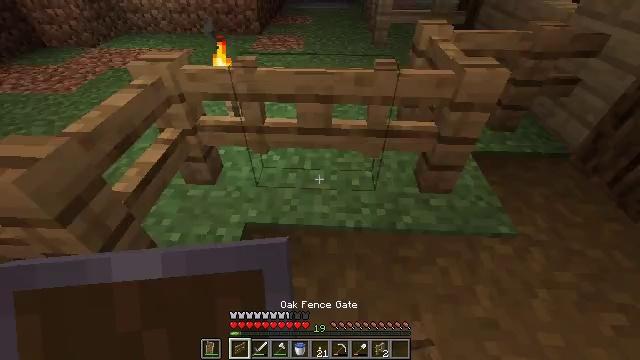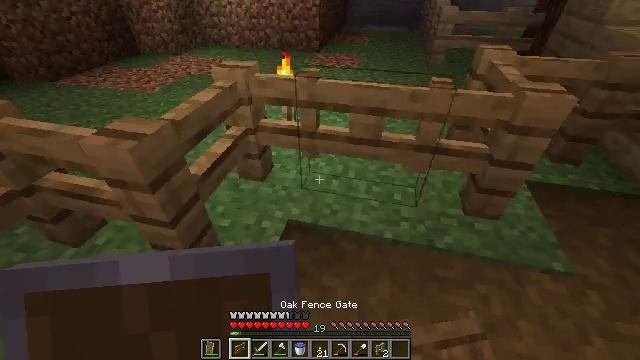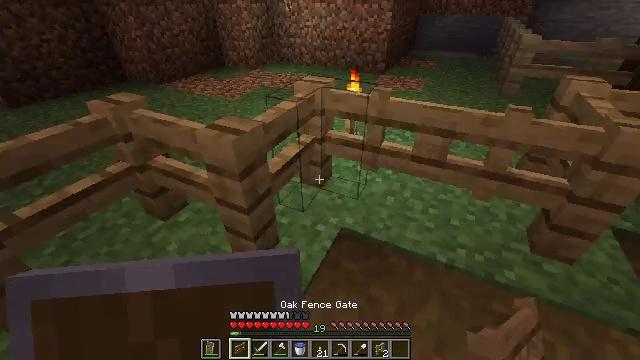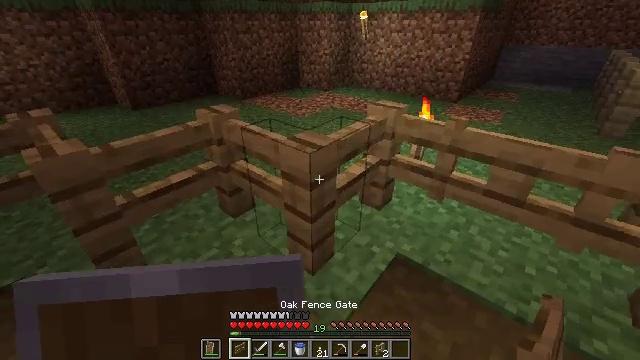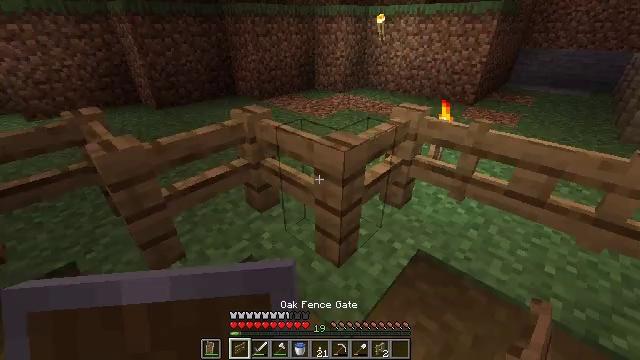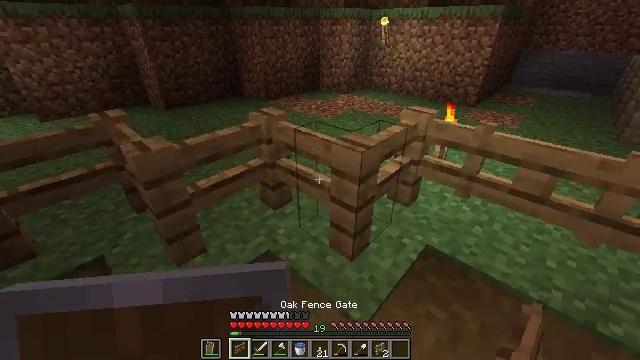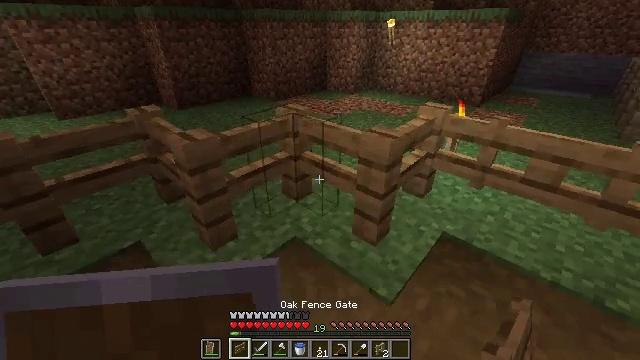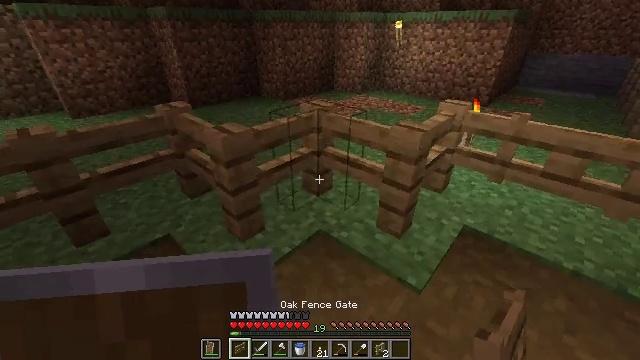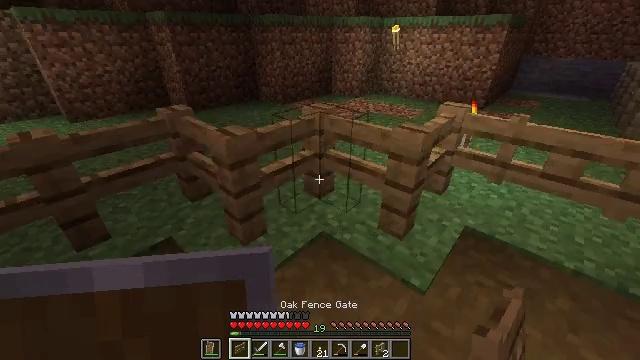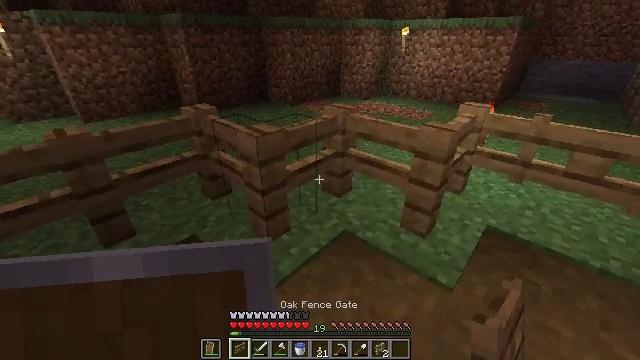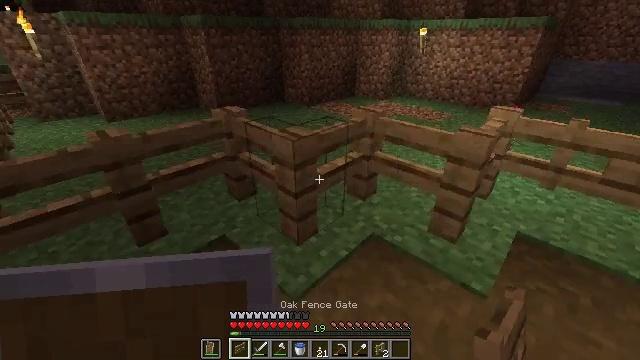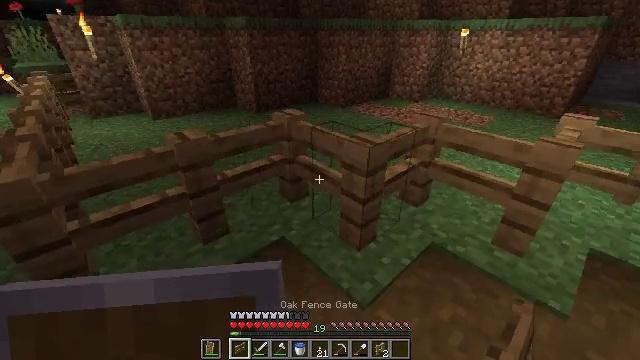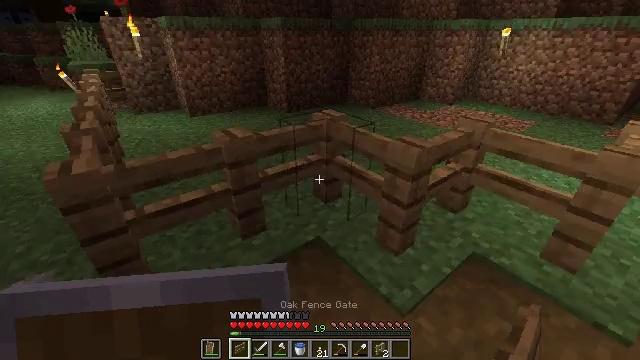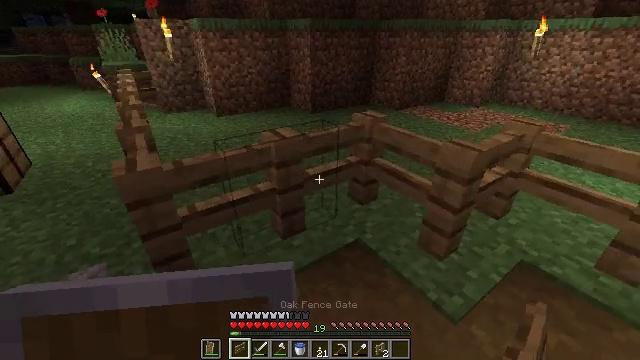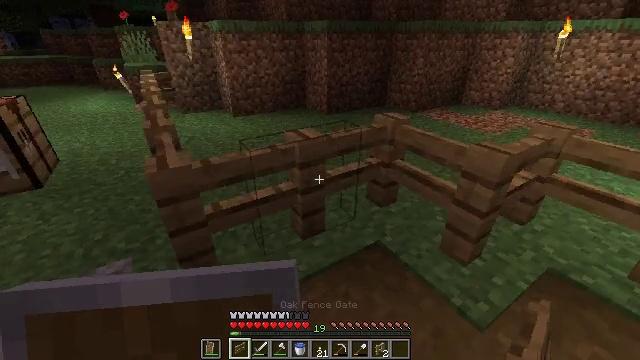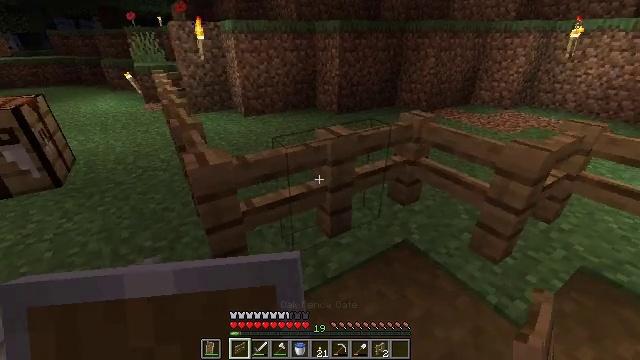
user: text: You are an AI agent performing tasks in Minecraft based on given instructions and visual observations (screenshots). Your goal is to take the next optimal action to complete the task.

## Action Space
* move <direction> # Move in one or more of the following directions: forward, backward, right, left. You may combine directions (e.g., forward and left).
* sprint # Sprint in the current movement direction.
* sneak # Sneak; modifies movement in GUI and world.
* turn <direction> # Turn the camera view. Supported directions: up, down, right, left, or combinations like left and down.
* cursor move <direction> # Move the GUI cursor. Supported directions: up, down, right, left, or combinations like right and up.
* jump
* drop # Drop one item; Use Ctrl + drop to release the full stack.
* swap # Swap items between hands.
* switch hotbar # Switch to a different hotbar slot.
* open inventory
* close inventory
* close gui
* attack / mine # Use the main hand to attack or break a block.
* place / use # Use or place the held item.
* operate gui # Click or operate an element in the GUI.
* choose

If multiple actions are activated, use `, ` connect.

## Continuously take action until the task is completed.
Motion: motion action
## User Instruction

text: Mine the oak fence from the structure.
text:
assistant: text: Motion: move back and move left, turn left and up
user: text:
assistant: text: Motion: move back and move left, turn left and up
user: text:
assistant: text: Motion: move back and move left, turn left and up
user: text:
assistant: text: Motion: move back and move left, turn left
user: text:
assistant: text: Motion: move back and move left
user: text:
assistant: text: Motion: move left
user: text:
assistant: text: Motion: move left
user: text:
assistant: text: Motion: move left
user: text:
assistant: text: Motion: move left
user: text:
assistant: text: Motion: move left, turn left
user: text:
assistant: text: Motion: move left, turn left
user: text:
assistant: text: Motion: move left, turn left
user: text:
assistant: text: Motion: move left, turn left
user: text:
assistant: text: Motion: move left, turn left
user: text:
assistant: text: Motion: move left
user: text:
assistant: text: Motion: move left
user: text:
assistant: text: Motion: move left
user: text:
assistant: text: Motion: move left
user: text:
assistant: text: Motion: move left
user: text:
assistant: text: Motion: move left
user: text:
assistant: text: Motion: move left
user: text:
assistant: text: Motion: move left, turn right
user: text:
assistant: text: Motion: move left, turn right
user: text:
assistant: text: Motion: move left, turn right
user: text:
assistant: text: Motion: no_op
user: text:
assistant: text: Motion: no_op
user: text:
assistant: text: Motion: no_op
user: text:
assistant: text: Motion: move left, turn right
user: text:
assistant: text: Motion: move left, turn right
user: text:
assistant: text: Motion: move left, turn right